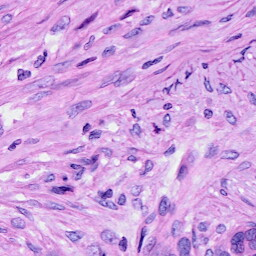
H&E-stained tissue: Ovarian